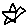
Label: star